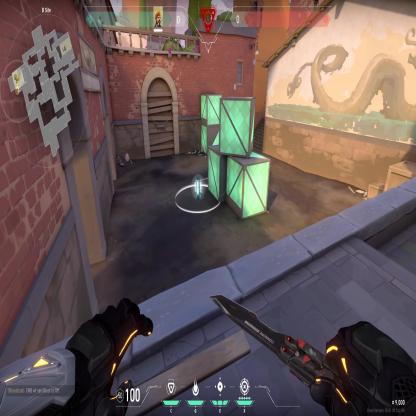
Label: planted spike